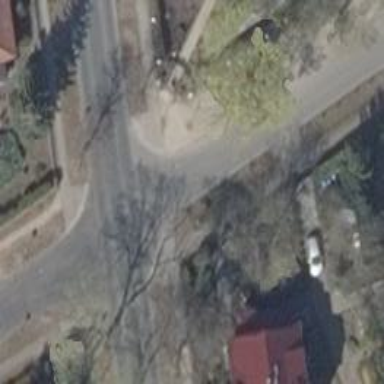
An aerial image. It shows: Unmarked road crossing.